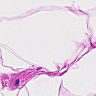
Metastatic tissue present: no